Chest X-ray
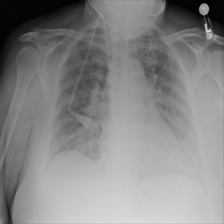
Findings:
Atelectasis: negative
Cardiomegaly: negative
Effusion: negative
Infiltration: negative
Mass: positive
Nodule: negative
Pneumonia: negative
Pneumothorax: negative
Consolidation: negative
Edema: negative
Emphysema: negative
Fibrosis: negative
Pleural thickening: negative
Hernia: negative